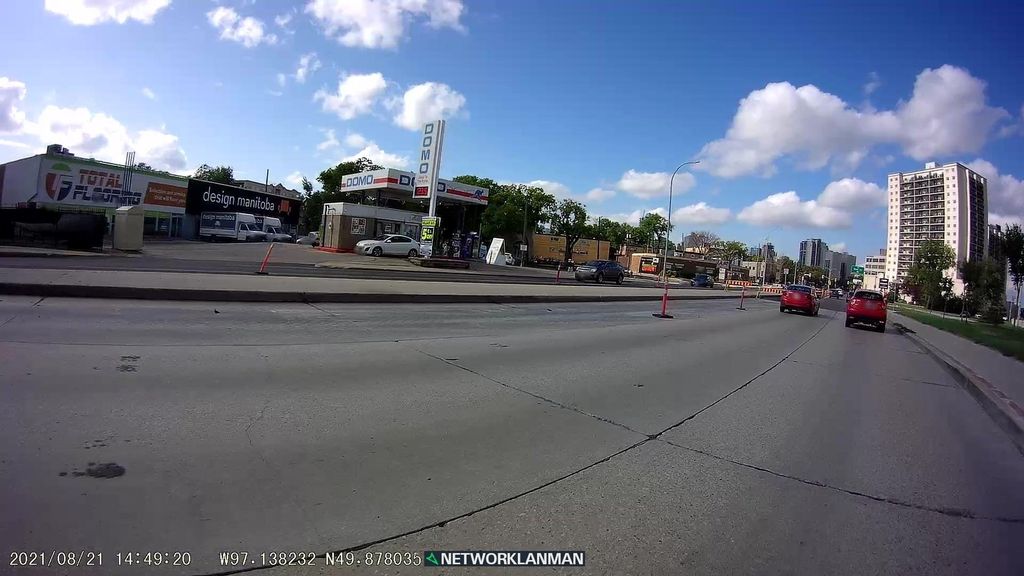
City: winnipeg